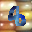
Label: 8